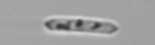
Label: Cerataulina_pelagica